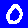
Digit: 0